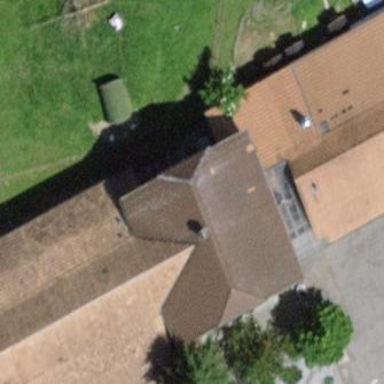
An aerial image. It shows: Residential building.